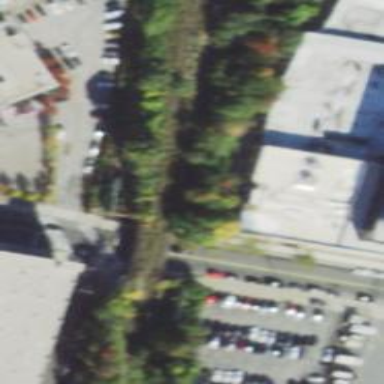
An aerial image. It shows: Disused railway yard. It features bridge.